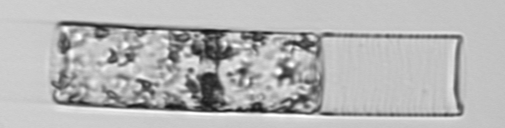
Label: Guinardia_flaccida